Question: I have this DB model:

('TEXT' is actually 'VARCHAR')
'entity_group_type' is not modifiable at runtime, but it will be modified in a near future to add more entries, several times, by the development team.
Now I need to retrieve all entries from 'entity' that are of a given 'entity_group_type'. How should the software handle this kind of queries? Should I hardcode 'entity_group_type' '_id'/'name' in the software? If so, why do I even need this table then? And what's better, hardcode '_id' or 'name'?
Or is this the wrong way to structure my data?
Thanks in advance!
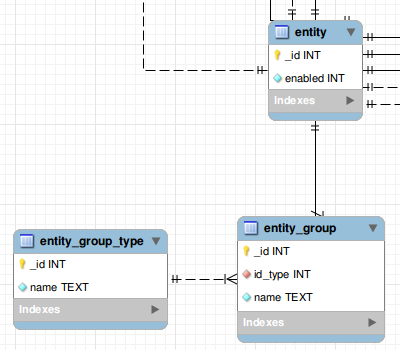
Answer: Taking your questions one at a time:
Refer to the entity groups in a way that makes your code the most readable. So, perhaps you use the name, or perhaps a constant that looks like the name but whose value is the id. Using a constant can avoid one join when you are looking up entities by group type, but usually this is not much of a concern.
This is a perfectly acceptable way to structure your data. The most correct way depends on what you are doing with the data, but for most applications your structure would be correct. However, you certainly don't that table in the database--you could instead have a "group_type" field on the entity_group table. Here are the pros and cons:
Advantages of the current structure:
- -
Advantages of adding a group_type field on the entity_group table:
- -
I think in most cases your current structure comes out ahead, although it does depend of how you use the data. Unless you had a good reason to structure the data differently, I would stick with your current structure.